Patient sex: M
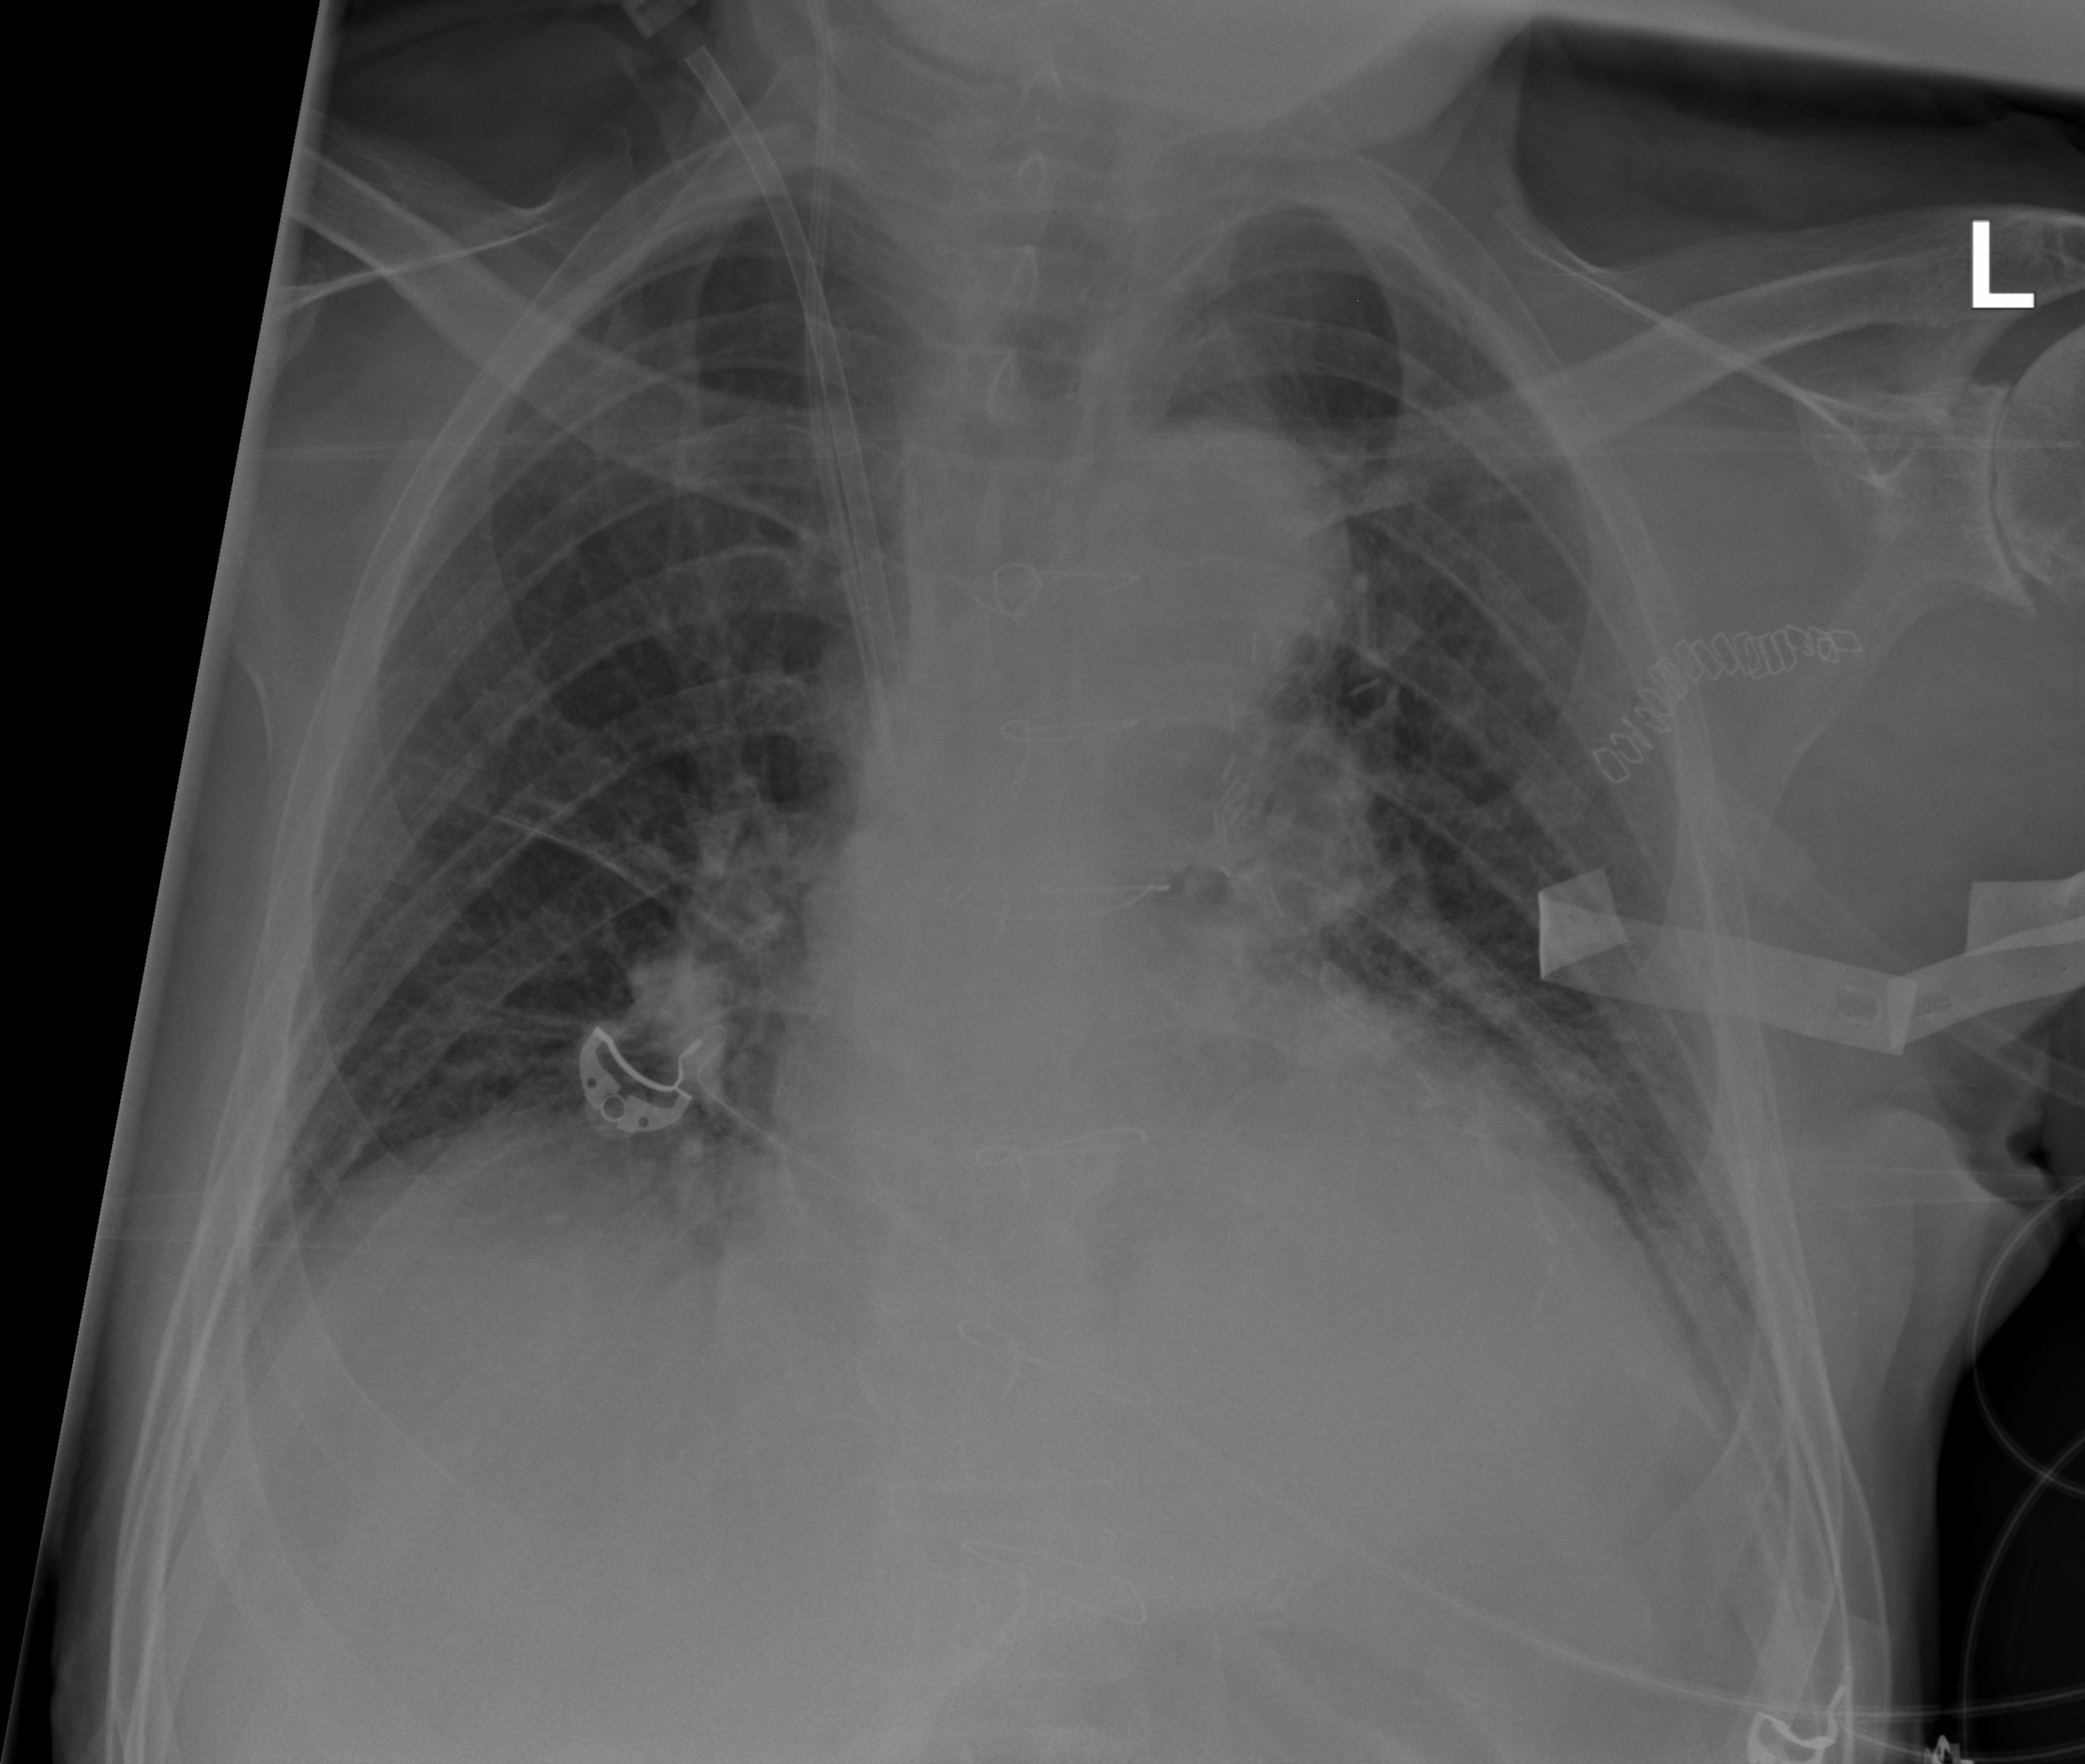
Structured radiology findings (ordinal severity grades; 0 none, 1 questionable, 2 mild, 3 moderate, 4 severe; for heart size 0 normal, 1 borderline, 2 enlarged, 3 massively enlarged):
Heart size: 2
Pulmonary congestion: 2
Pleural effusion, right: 2
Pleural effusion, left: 2
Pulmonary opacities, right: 0
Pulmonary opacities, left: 0
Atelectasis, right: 2
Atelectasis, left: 2